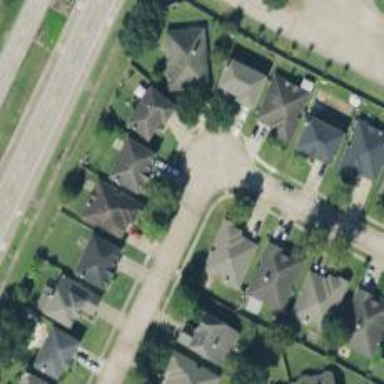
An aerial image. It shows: Residential road.